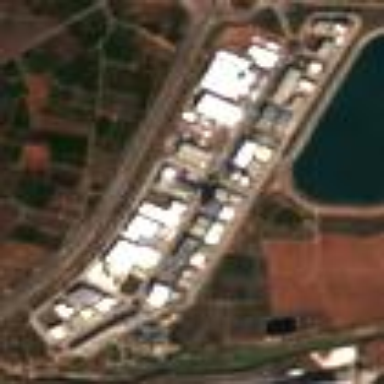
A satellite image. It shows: Industrial area with warehouse.